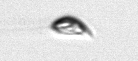
Label: Cryptophyta